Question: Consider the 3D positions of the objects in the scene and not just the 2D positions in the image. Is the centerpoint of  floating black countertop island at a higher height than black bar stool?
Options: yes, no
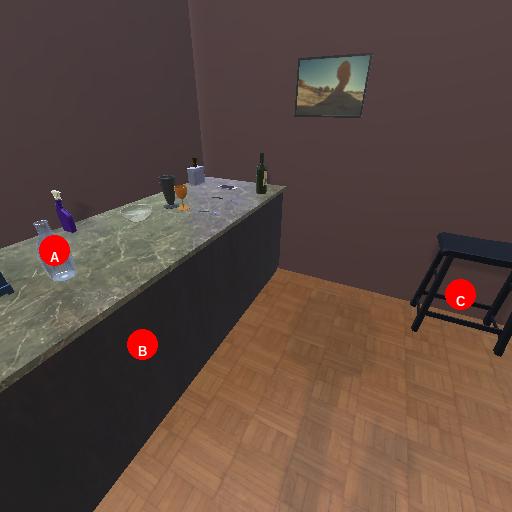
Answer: yes